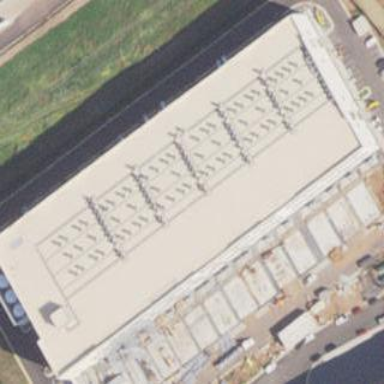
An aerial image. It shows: Data center building.